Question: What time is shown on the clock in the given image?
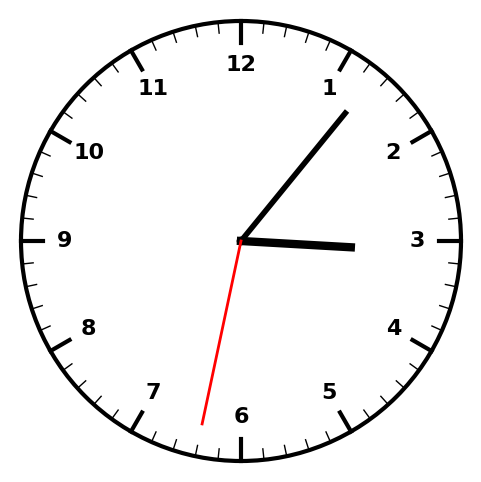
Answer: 03:06:32